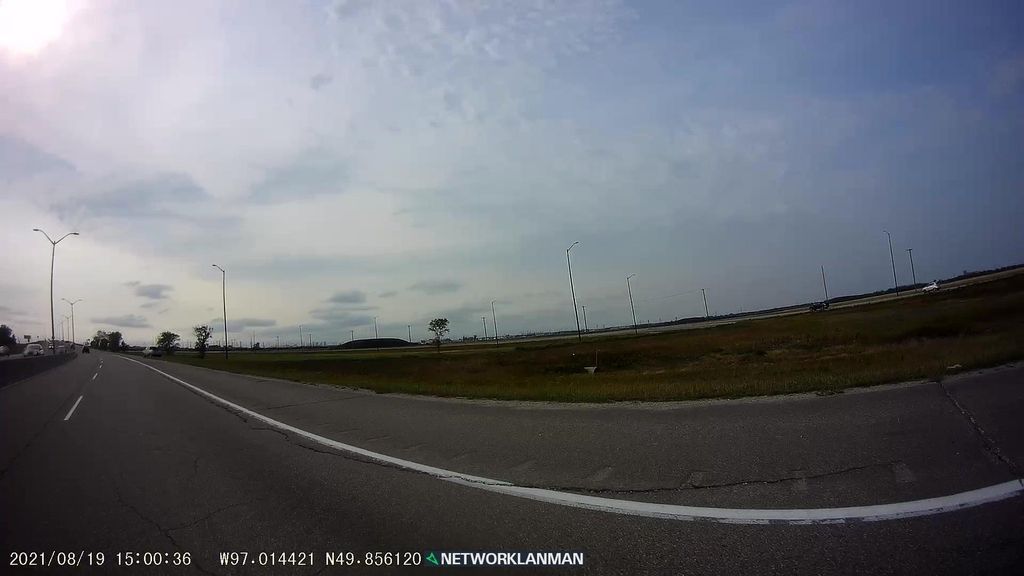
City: winnipeg